Question: I've been having two css issues on techprosecurity.com that I've been having a hard time figuring out how to repair. The NAV menu in the header has a small space when you hover over any link that is not currently selected as an active one. I have searched for any attribute that may remove that spacing without damaging the look of the menu but unfortunately have been unsuccessful.
example:

My second issue is that on mobile the submenu links on the navbar end up hiding behind the main slider image and requires users to scroll the menu in order to see and click on any submenu links. I have tried changing the Z-Index on many of the styles but can't get it to sit over the image. However, It is working on ipads and possibly other tablets where the links actually sits above the image.
example on mobile: ''/Screen%20Shot%202015-06-15%20at%202.01.06%20PM.png
example on tablet: ''/Screen%20Shot%202015-06-15%20at%202.01.22%20PM.png
If anyone can help that would be awesome!
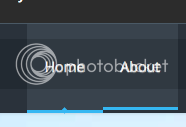
Answer: '''
.menu ul>li>a {
color: #fff;
font-weight: 400;
font-size: 14px;
line-height: 18px;
padding: 10px 15px;
overflow: hidden;
border-bottom: 3px solid transparent; <-- REMOVE THIS
}
'''
Remove the border-bottom
Second Problem:
its a bootstrap issue:
'''
.navbar-collapse.in {
overflow-y: auto; <-- CHANGE TO INHERIT
}
'''